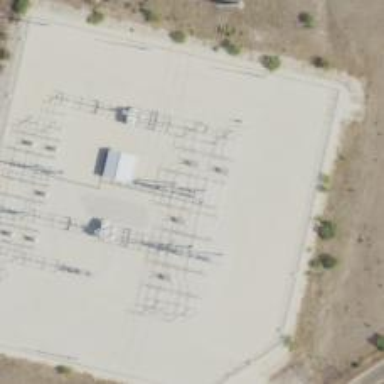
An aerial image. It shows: Power tower.